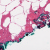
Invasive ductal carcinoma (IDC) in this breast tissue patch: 0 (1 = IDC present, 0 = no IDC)